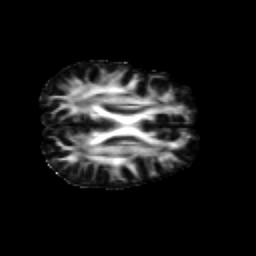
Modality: FA
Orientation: axial
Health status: healthy
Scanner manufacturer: siemens
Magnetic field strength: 3 T
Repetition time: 10 s
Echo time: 0.092 s